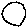
Label: circle